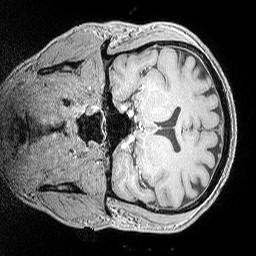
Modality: MP2RAGE
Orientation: coronal
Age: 62
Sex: male
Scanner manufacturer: siemens
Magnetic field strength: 3 T
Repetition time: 5 s
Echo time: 0.00298 s